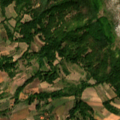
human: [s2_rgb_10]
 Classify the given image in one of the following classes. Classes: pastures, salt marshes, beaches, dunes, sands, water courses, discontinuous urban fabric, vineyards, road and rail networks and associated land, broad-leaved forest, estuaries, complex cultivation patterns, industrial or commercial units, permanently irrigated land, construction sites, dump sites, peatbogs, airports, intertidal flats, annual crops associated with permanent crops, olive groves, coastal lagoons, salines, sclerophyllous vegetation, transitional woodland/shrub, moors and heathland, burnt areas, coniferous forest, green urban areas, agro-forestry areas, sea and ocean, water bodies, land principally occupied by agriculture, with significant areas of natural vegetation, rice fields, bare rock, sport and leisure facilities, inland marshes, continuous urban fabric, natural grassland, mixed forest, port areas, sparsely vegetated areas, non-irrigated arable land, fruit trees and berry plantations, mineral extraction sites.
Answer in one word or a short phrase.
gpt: complex cultivation patterns, land principally occupied by agriculture, with significant areas of natural vegetation, broad-leaved forest, natural grassland